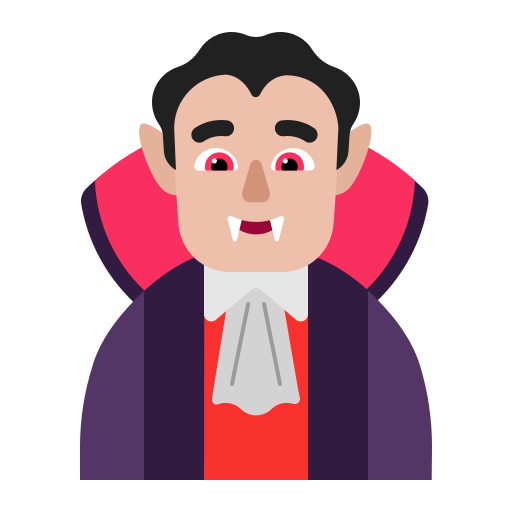
man vampire flat  light